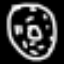
Label: donut